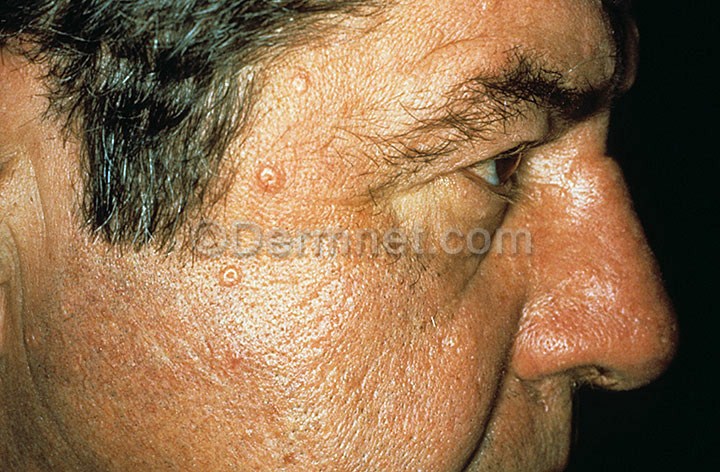
Disease: Seborrheic Keratoses and other Benign Tumors